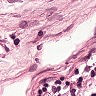
Metastatic tissue present: no